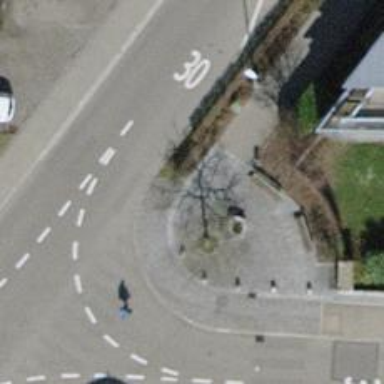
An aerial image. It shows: Sidewalk with sett surface.